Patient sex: M
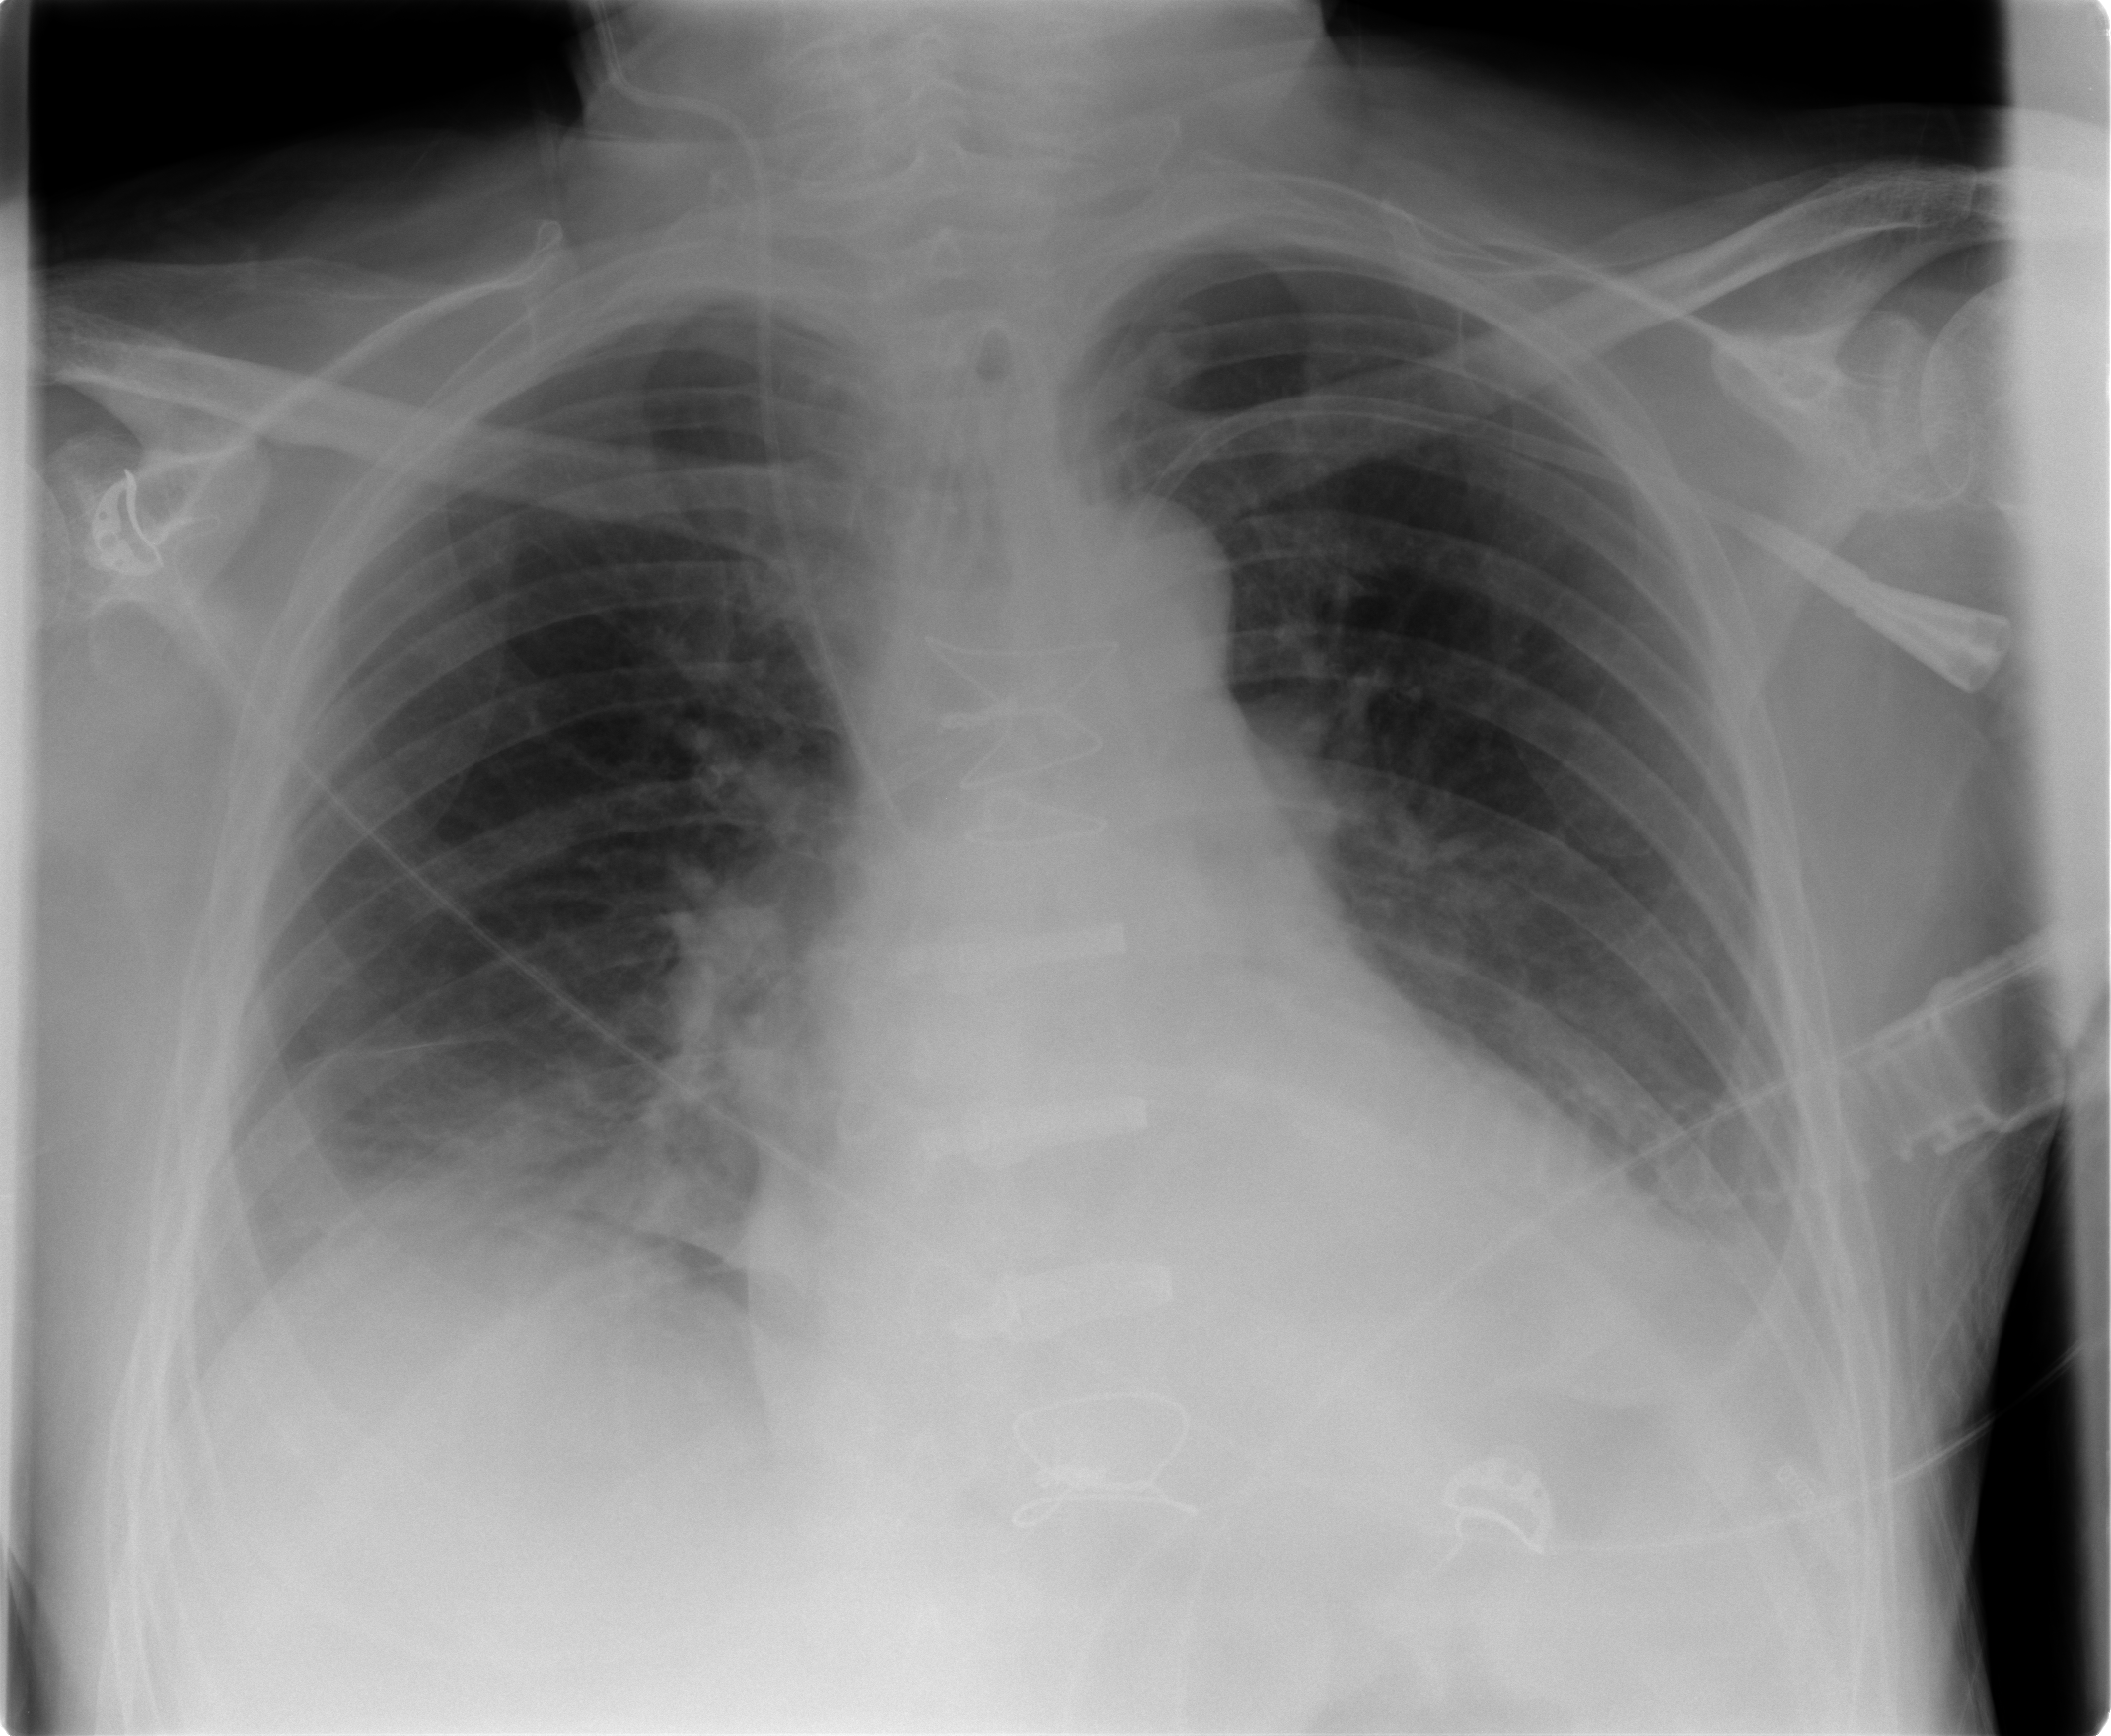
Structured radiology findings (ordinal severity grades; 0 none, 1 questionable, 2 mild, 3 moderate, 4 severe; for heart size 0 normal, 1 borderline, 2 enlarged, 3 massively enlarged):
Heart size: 2
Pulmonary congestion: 0
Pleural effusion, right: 2
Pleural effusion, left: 2
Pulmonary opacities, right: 0
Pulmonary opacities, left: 0
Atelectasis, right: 2
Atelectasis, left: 0